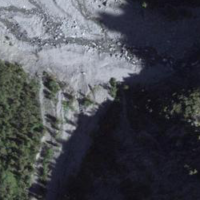
EUNIS habitat code: 32
Species observed at this site:
Dryas octopetala